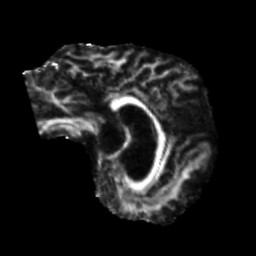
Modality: FA
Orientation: sagittal
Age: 51
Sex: female
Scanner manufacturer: siemens
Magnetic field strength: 3 T
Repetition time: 5.25 s
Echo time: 0.08 s